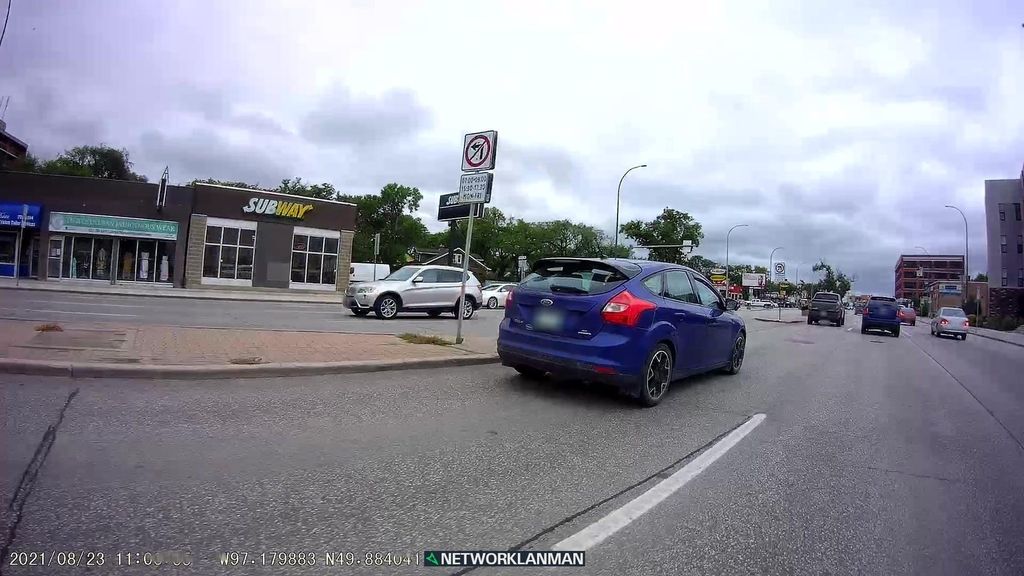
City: winnipeg